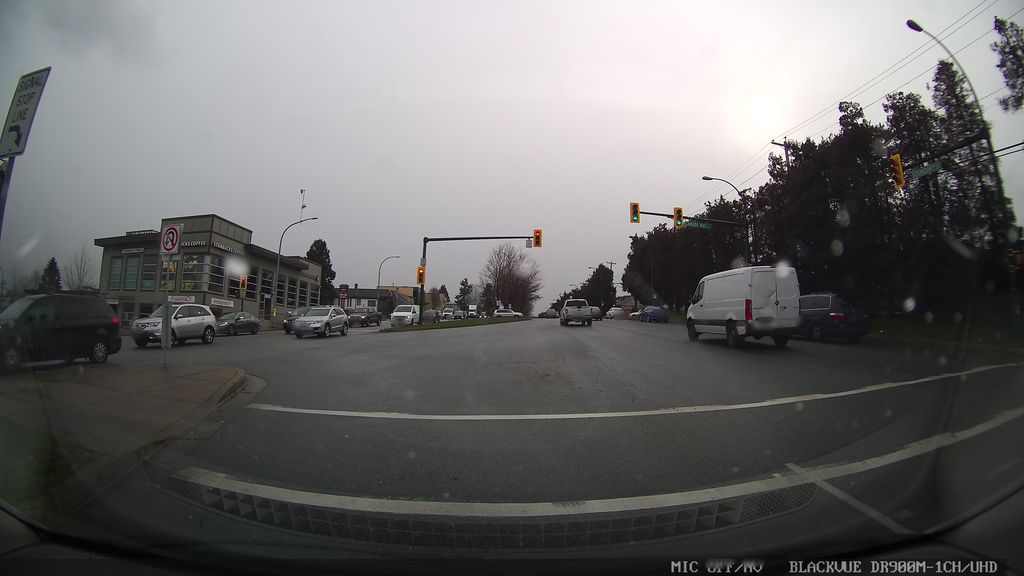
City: vancouver